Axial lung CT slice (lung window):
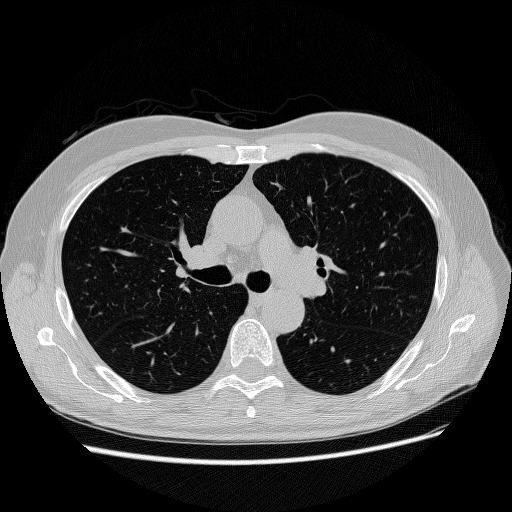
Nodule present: no